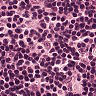
Metastatic tissue present: no